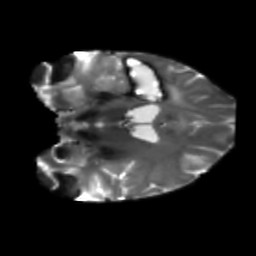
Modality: T2w
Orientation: coronal
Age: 38
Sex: female
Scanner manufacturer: siemens
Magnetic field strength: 3 T
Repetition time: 5.25 s
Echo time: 0.08 s